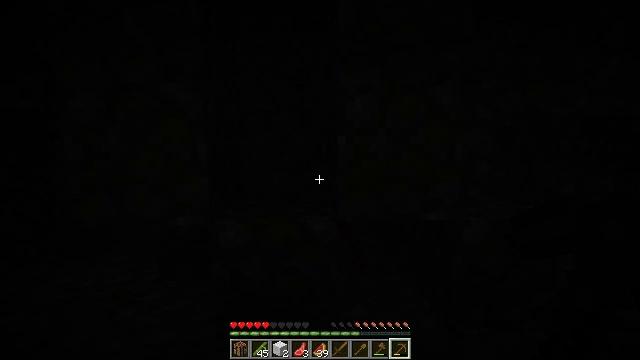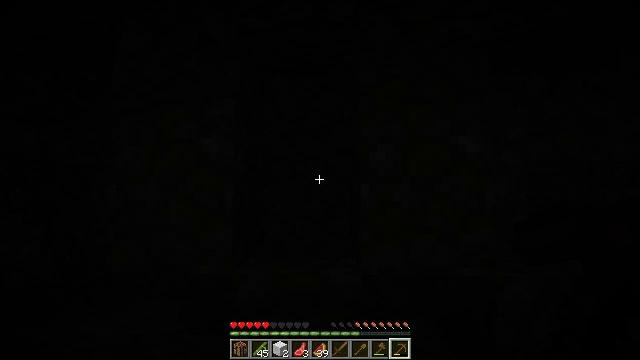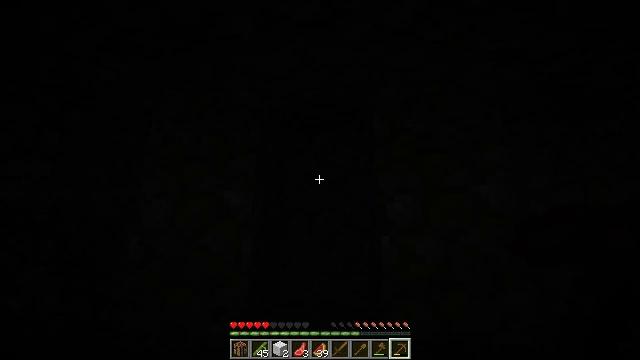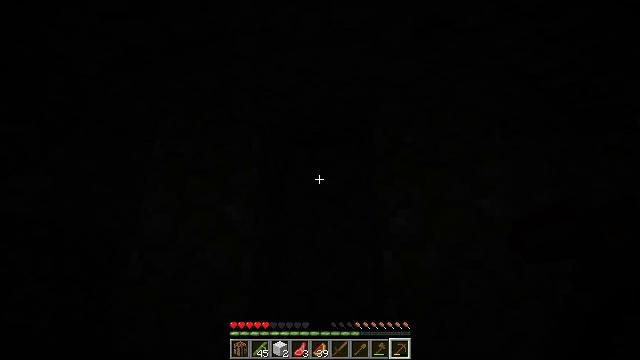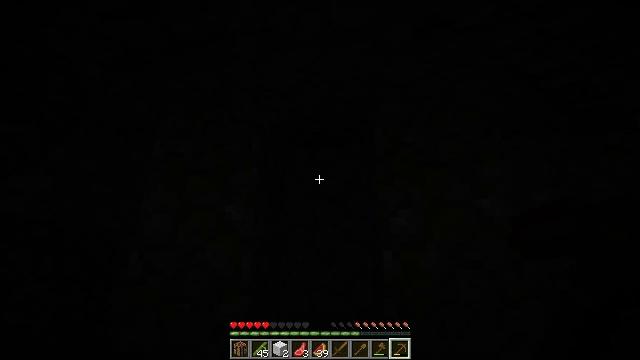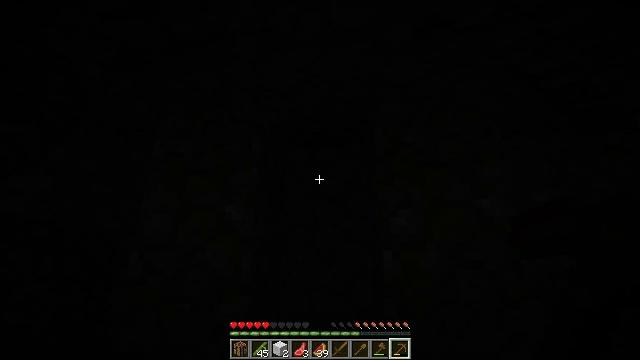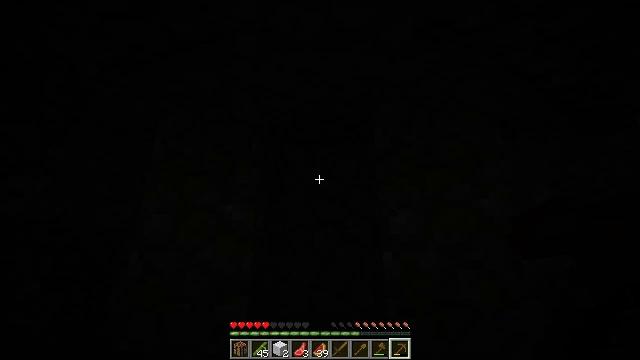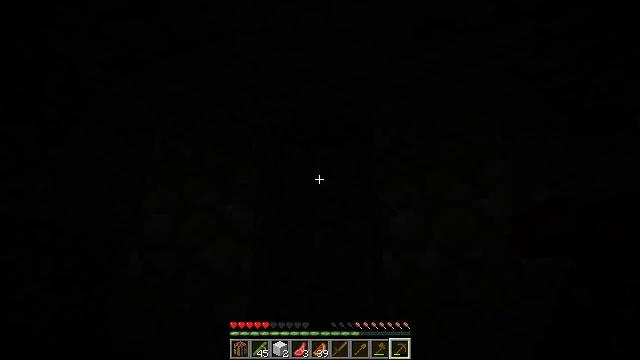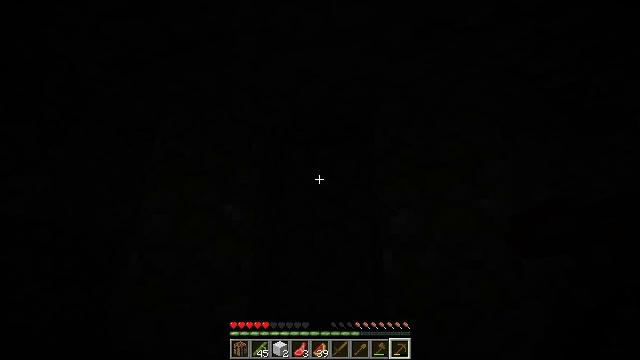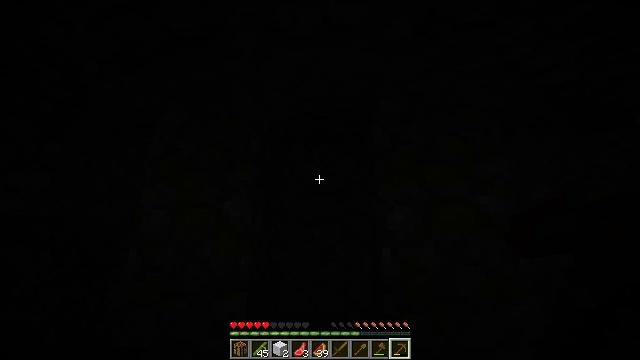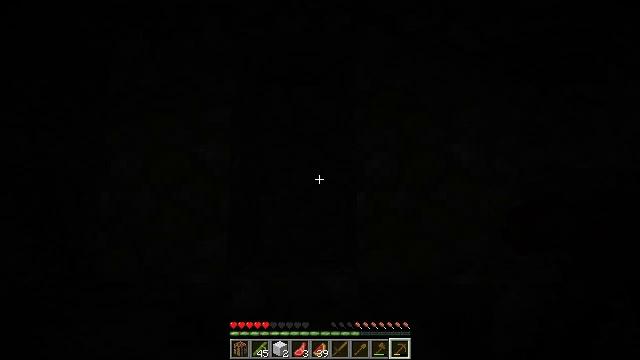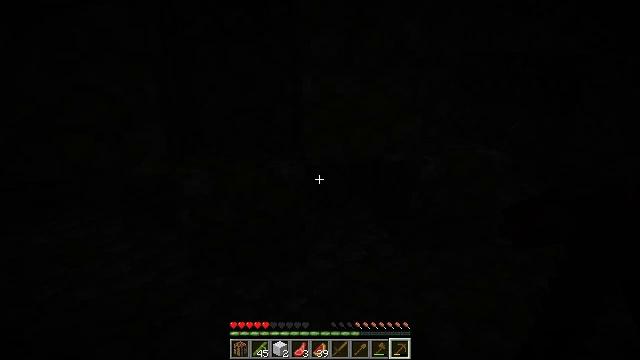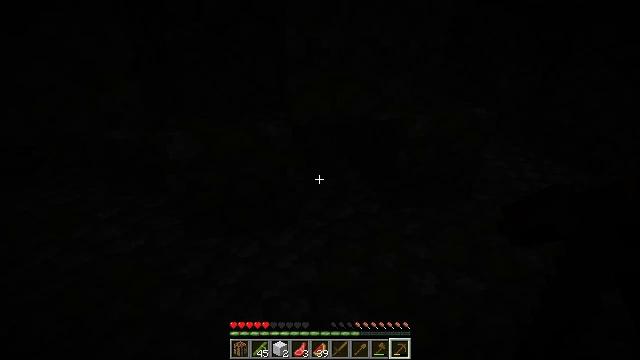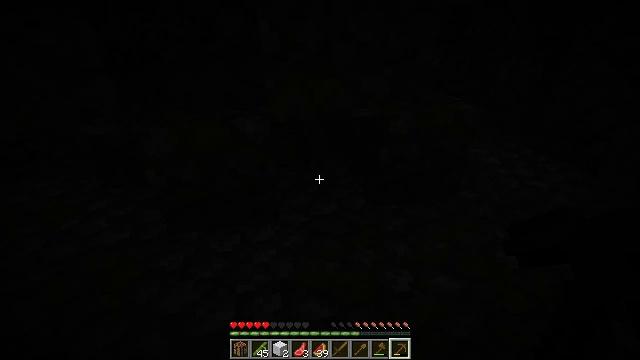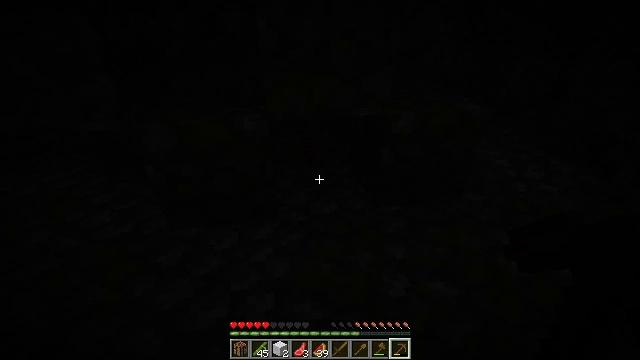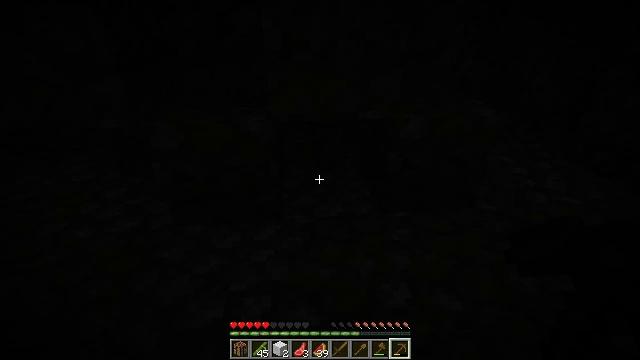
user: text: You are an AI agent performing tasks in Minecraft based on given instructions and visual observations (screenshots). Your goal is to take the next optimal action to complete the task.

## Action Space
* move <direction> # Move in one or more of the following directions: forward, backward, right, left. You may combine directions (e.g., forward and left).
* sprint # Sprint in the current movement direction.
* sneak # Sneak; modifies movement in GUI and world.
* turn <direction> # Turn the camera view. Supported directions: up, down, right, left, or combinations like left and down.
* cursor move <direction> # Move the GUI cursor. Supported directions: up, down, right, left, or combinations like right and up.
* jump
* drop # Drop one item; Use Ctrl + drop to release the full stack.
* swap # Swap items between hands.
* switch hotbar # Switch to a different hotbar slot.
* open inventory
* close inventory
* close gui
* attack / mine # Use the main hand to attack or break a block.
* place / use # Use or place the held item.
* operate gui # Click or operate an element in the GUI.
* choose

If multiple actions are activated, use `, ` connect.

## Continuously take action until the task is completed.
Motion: motion action
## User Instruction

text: Remove redstone wire from your setup.
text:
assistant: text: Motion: turn left and up
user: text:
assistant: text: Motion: turn left and up
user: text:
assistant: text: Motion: turn up
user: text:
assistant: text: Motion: no_op
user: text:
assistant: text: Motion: no_op
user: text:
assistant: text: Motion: no_op
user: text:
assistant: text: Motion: no_op
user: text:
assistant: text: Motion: no_op
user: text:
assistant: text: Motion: no_op
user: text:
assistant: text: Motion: turn right and down
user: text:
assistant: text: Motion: turn right and down
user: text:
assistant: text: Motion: move right, turn right and down
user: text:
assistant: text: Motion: move right, turn left and down
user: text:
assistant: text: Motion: move forward and move right, turn left
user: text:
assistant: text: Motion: move forward and move right, turn left
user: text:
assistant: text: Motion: turn left
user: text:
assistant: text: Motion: turn left
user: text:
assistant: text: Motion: no_op
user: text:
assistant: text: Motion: no_op
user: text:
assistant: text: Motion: turn left and up
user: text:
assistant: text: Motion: turn up
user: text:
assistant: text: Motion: turn up
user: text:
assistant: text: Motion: attack / mine
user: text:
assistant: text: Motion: turn left, attack / mine
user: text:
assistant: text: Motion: turn left, attack / mine
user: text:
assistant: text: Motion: no_op
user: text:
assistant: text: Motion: attack / mine
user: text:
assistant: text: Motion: attack / mine
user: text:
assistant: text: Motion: turn right, attack / mine
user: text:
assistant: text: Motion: attack / mine